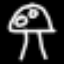
Label: mushroom